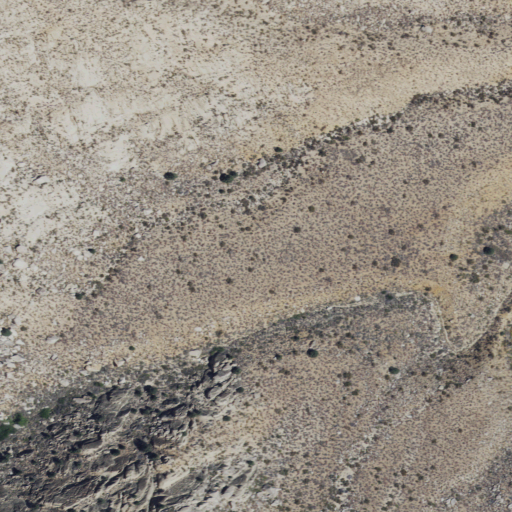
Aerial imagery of valley in California named North Fork Shannon Canyon containing shrub, grassland, and open development